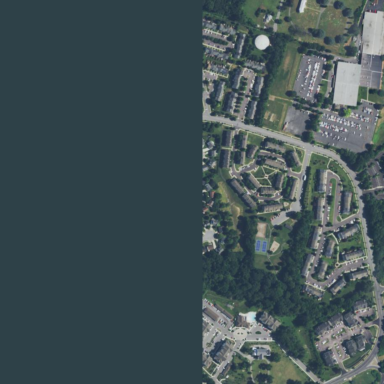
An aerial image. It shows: Residential neighbourhood.